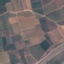
Land use / land cover: PermanentCrop